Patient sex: F
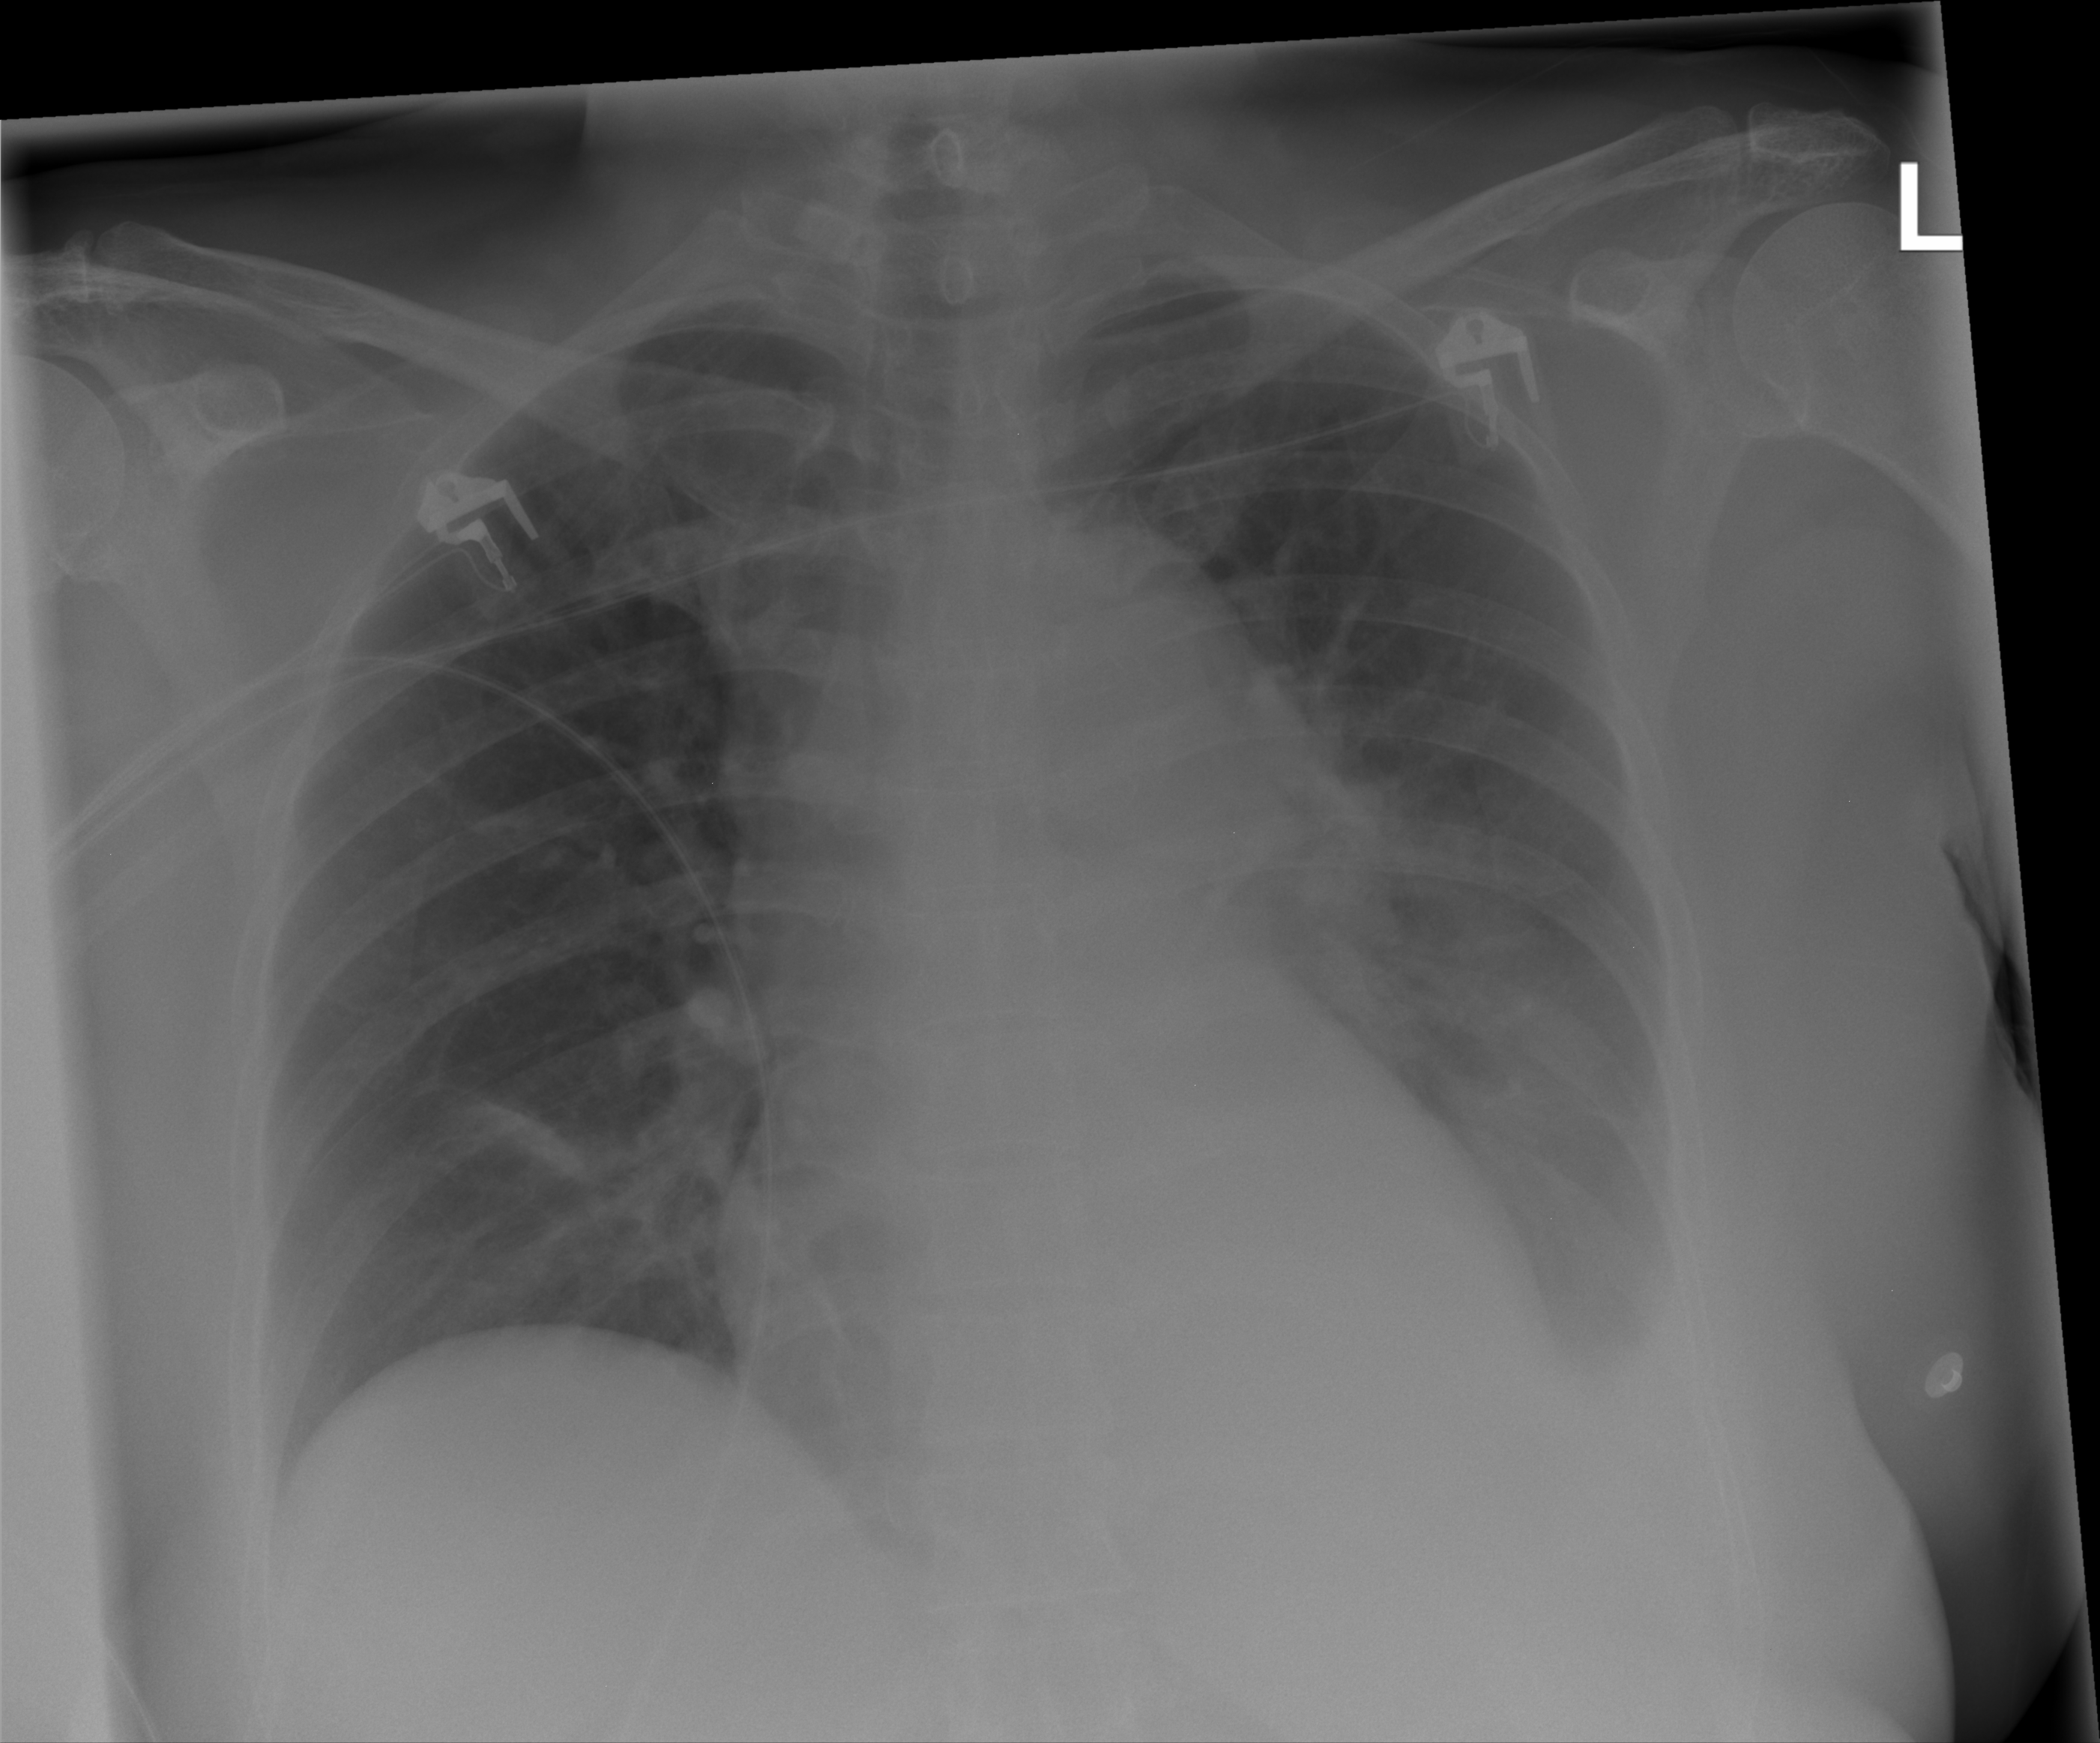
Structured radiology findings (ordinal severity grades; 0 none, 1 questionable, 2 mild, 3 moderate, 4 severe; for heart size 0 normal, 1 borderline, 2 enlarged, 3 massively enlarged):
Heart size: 0
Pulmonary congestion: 0
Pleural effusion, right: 0
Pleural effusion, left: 2
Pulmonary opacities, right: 0
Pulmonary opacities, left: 2
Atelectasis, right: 1
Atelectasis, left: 2